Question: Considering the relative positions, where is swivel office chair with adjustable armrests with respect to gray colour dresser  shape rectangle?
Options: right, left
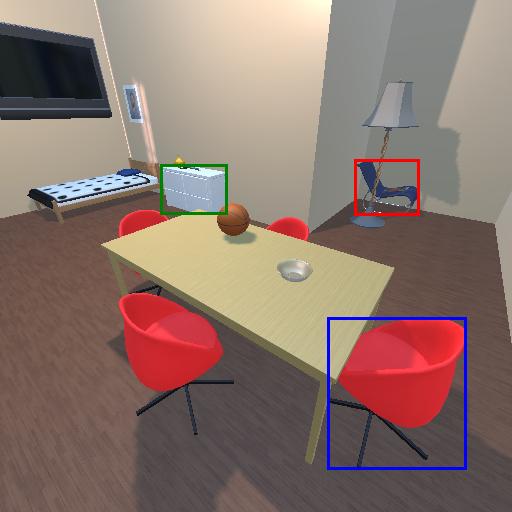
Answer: right